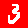
Digit: 3